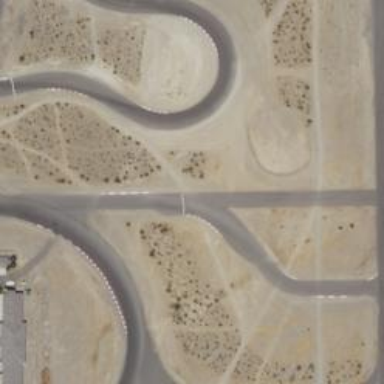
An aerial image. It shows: Motor sport raceway.